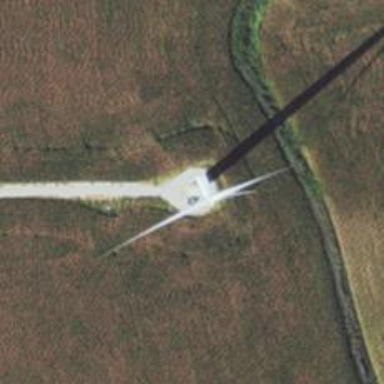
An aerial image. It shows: Wind generator using wind turbines of horizontal axis.